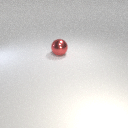
large red metal sphere